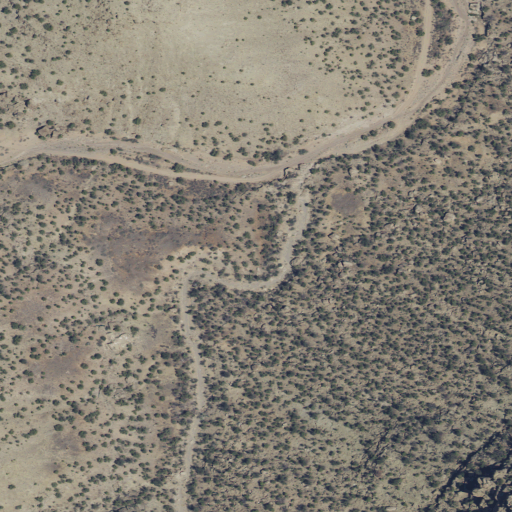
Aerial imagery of valley in Utah named Xmas Canyon containing shrub and evergreen forest